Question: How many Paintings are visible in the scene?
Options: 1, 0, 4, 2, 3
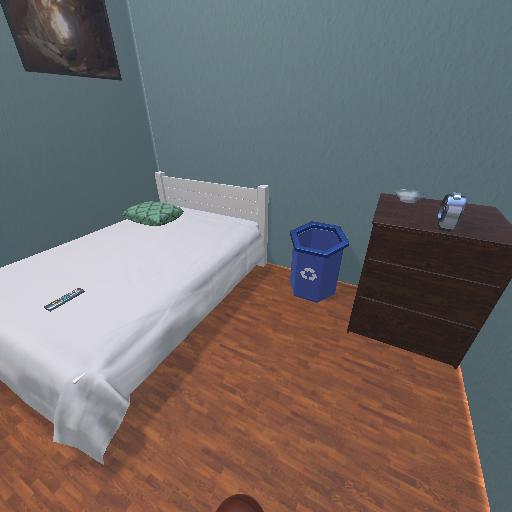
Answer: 1